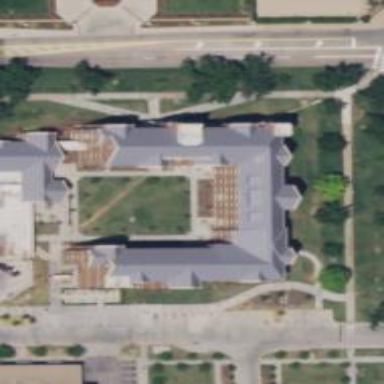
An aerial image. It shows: View of university building.